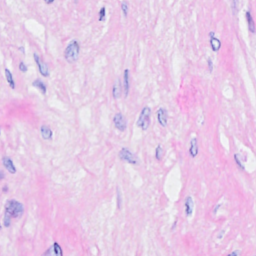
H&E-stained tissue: Breast